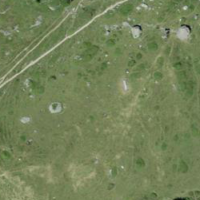
EUNIS habitat code: 26
Species observed at this site:
Calluna vulgaris